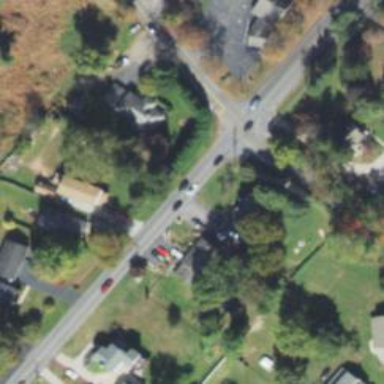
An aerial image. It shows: Road with stop sign.